Aerial crown-view tile of a tropical tree (Barro Colorado Island, Panama), acquired 20240611:
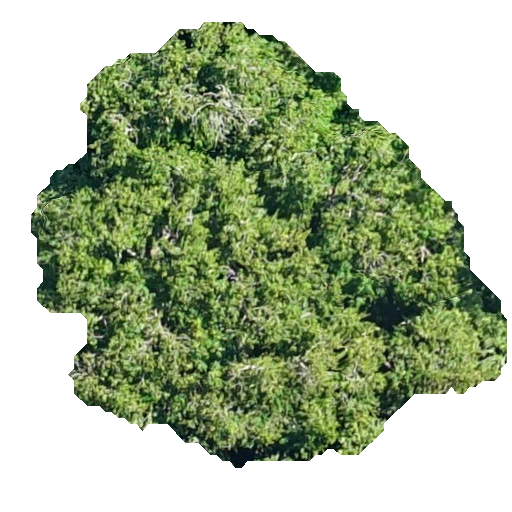
Species: Quararibea asterolepis
GBIF accepted scientific name: Quararibea asterolepis
Crown area: 223.909 m²